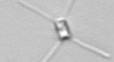
Label: Chaetoceros_tenuissimus